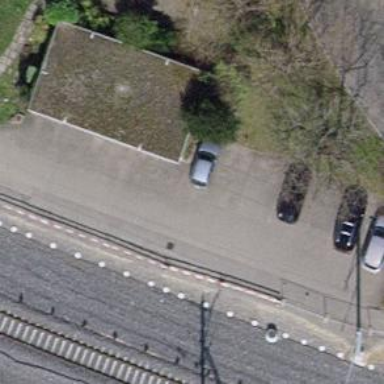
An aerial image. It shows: Garages with flat grey roofs.